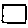
Label: square